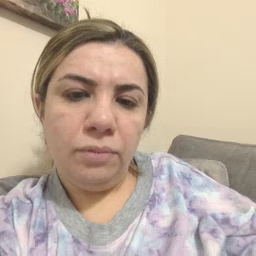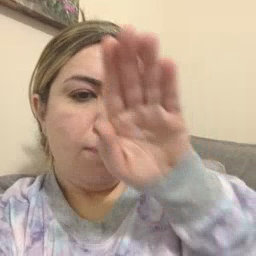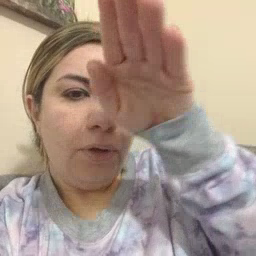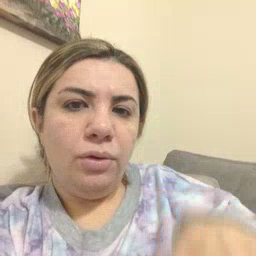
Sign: elephant